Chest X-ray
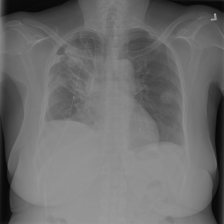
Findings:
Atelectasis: negative
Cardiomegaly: negative
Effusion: negative
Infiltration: negative
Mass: positive
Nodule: positive
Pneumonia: negative
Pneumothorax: negative
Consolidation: negative
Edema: negative
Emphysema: negative
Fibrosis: negative
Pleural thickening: negative
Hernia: negative